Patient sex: M
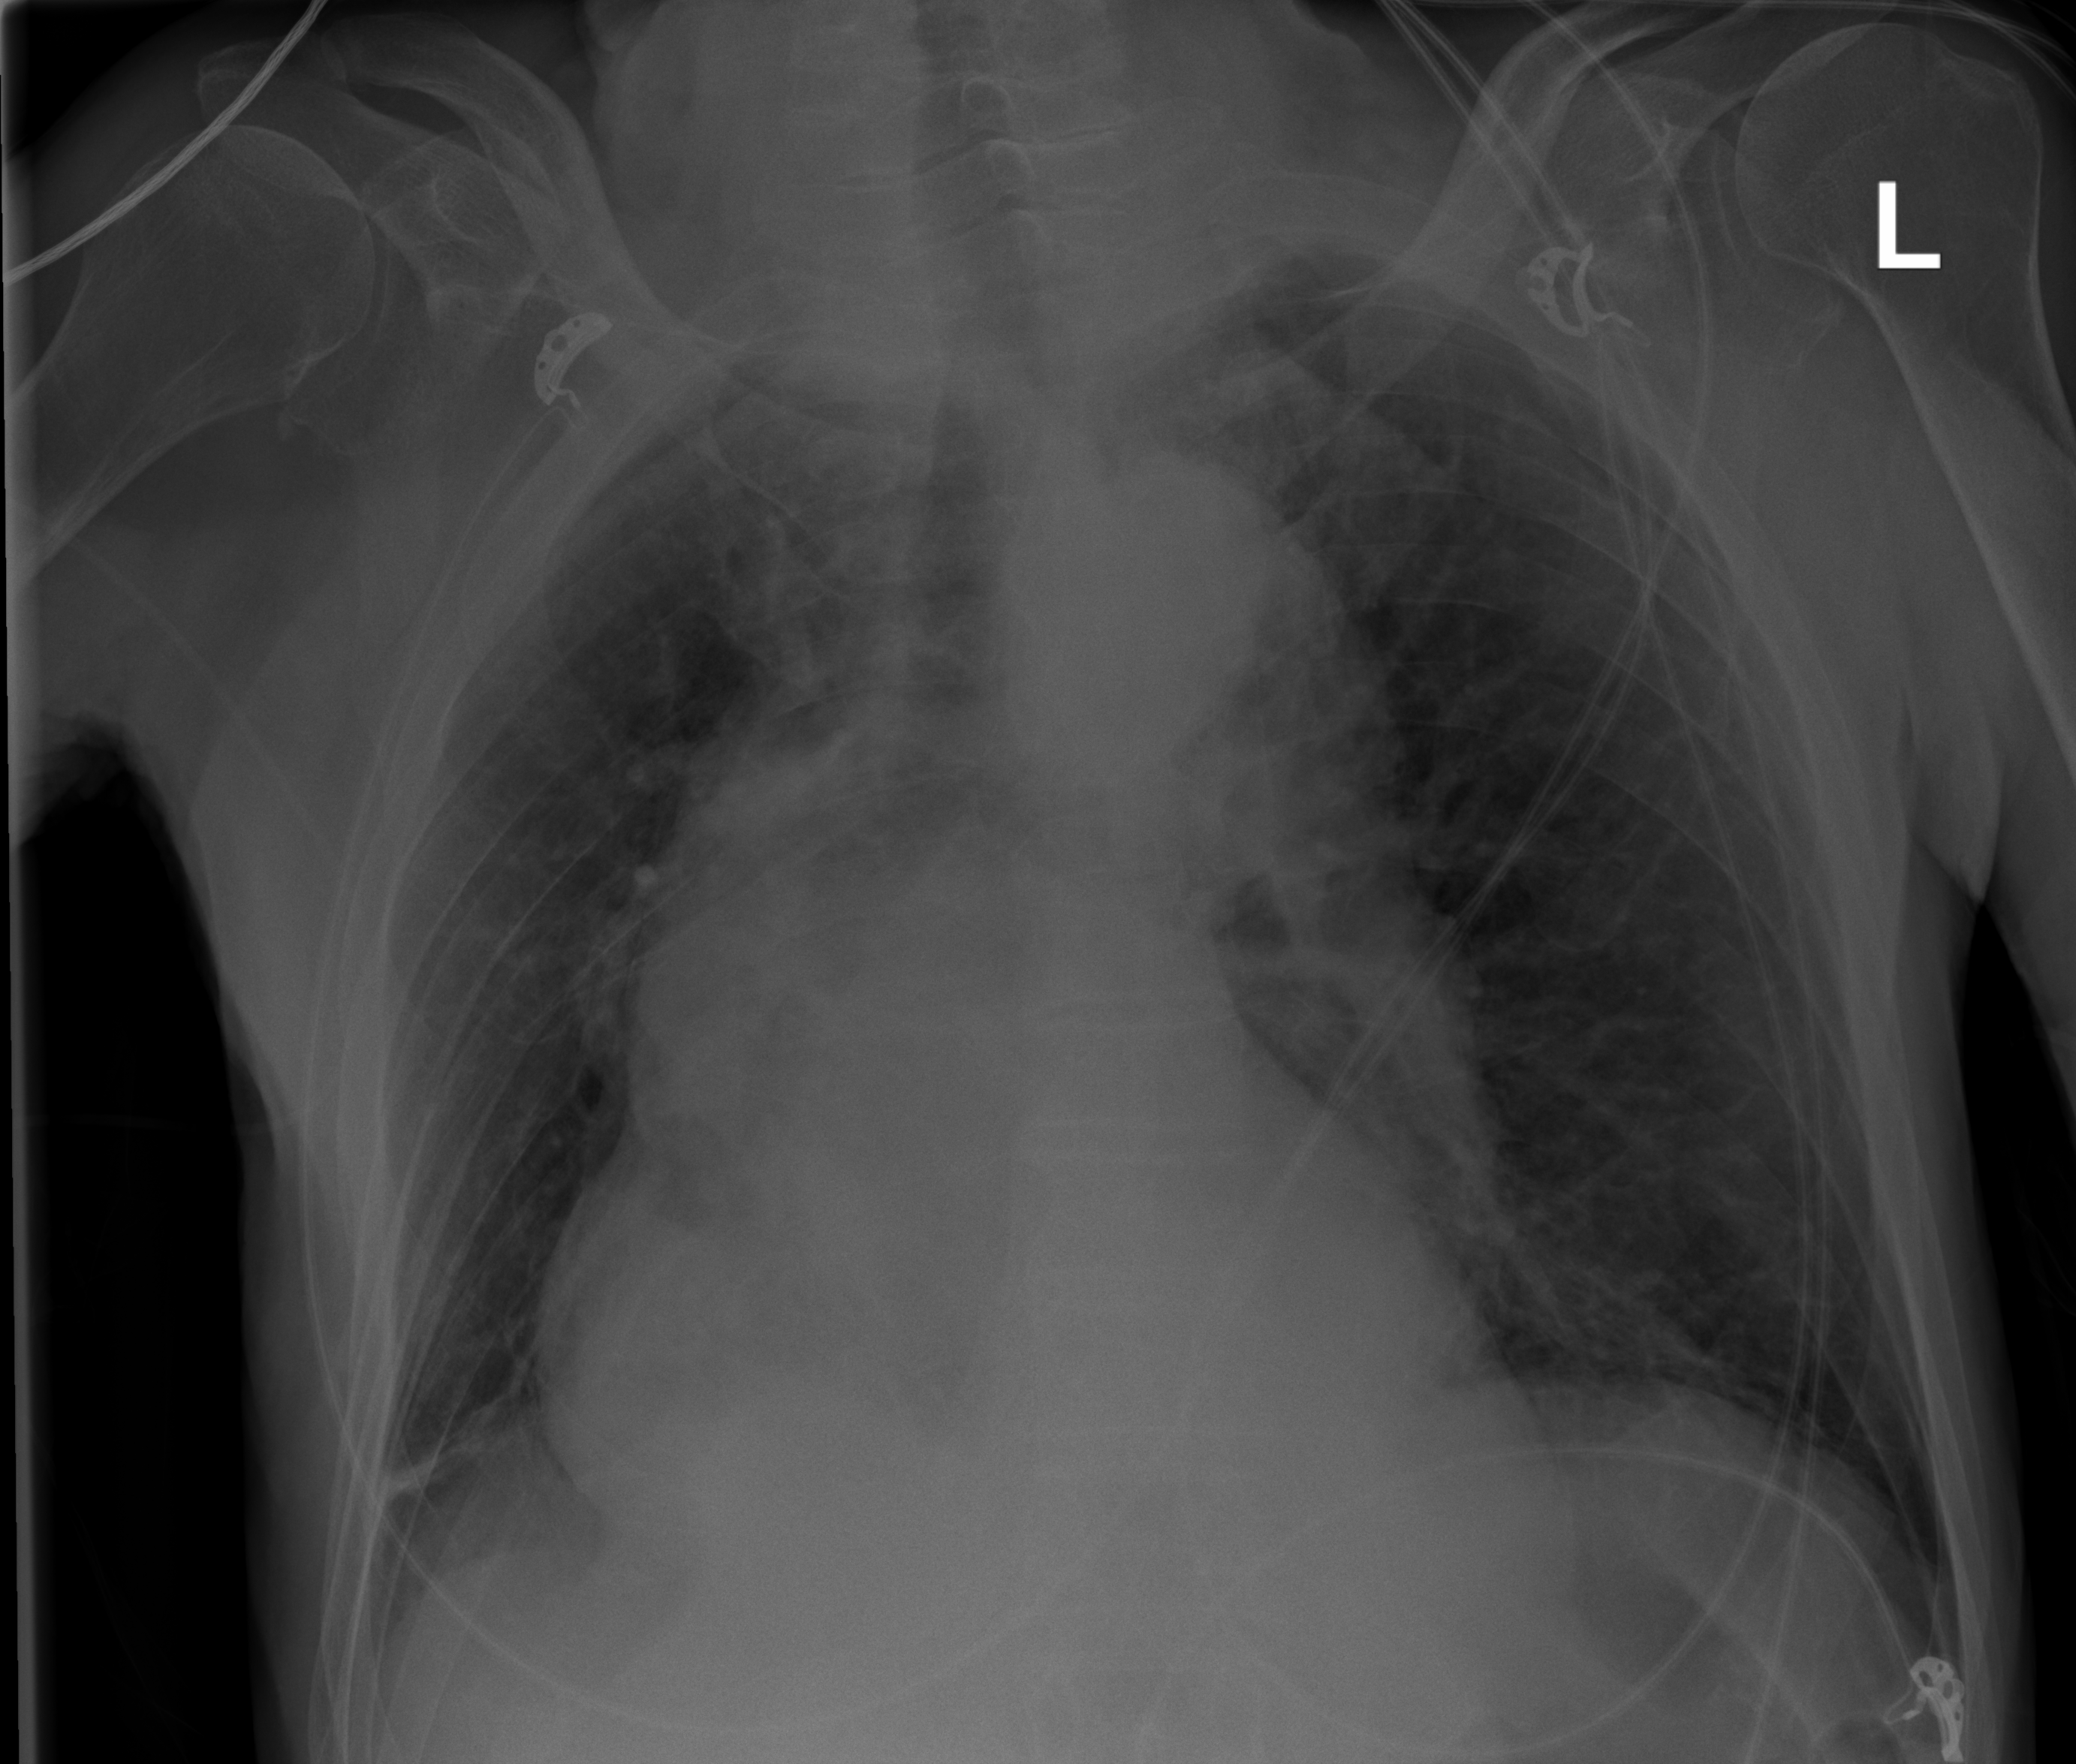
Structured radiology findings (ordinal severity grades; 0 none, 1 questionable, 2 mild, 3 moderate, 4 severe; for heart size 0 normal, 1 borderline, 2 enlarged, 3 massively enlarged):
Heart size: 2
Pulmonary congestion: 0
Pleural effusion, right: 0
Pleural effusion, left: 0
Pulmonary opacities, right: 0
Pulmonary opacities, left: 0
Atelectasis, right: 2
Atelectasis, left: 0